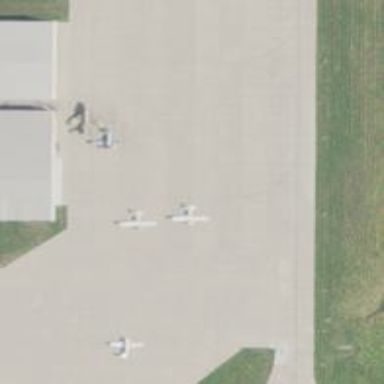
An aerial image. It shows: Image of taxiway at airport.